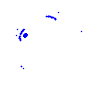
Particle: electron